Question: I'm trying to pretty up my order list items and I'm now wondering how I can achieve the following effect, and if it's even possible in pure CSS:

Is it possible to change the number-points and style them like this in just CSS, and if so, how?
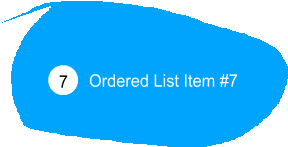
Answer: Yes, this is possible with a combination of the ':before' pseudo element and <URL>.
The HTML:
'''
<ol>
<li>Lorem</li>
<li>Lorem</li>
</ol>
'''
And the CSS:
'''
ol {
counter-reset: li;
}
li {
position: relative;
list-style-type: none;
}
/* Style the before element how you want, the important bits here are the content element and counter-increment */
li:before {
width: 1.75em;
height: 1.75em;
position: absolute; left: 0;
margin-right: 12px;
content: counter(li);
counter-increment: li;
}
'''